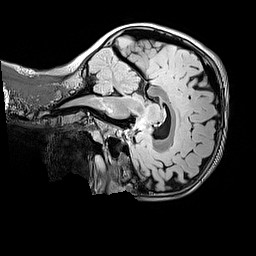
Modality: FLAIR
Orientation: sagittal
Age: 9
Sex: female
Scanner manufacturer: siemens
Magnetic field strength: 3 T
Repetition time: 5 s
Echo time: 0.388 s